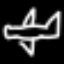
Label: airplane